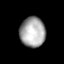
Tissue: lung
Cell type: Epithelial cells
Senescence score: 0.1994
Nuclear area (px): 750
Mean DAPI intensity: 166.607